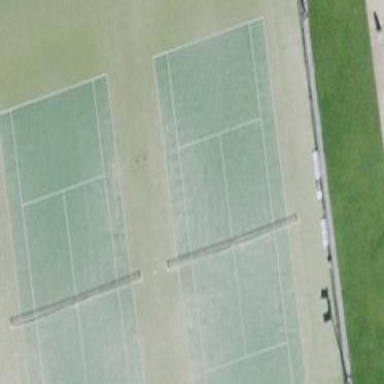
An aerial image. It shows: Tennis court on pitch designated for leisure land.